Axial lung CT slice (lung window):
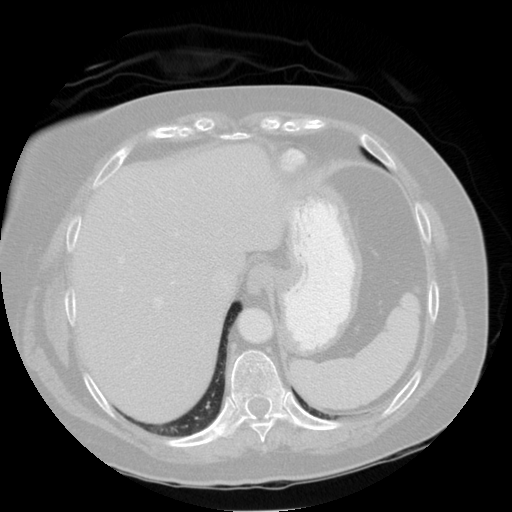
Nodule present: no